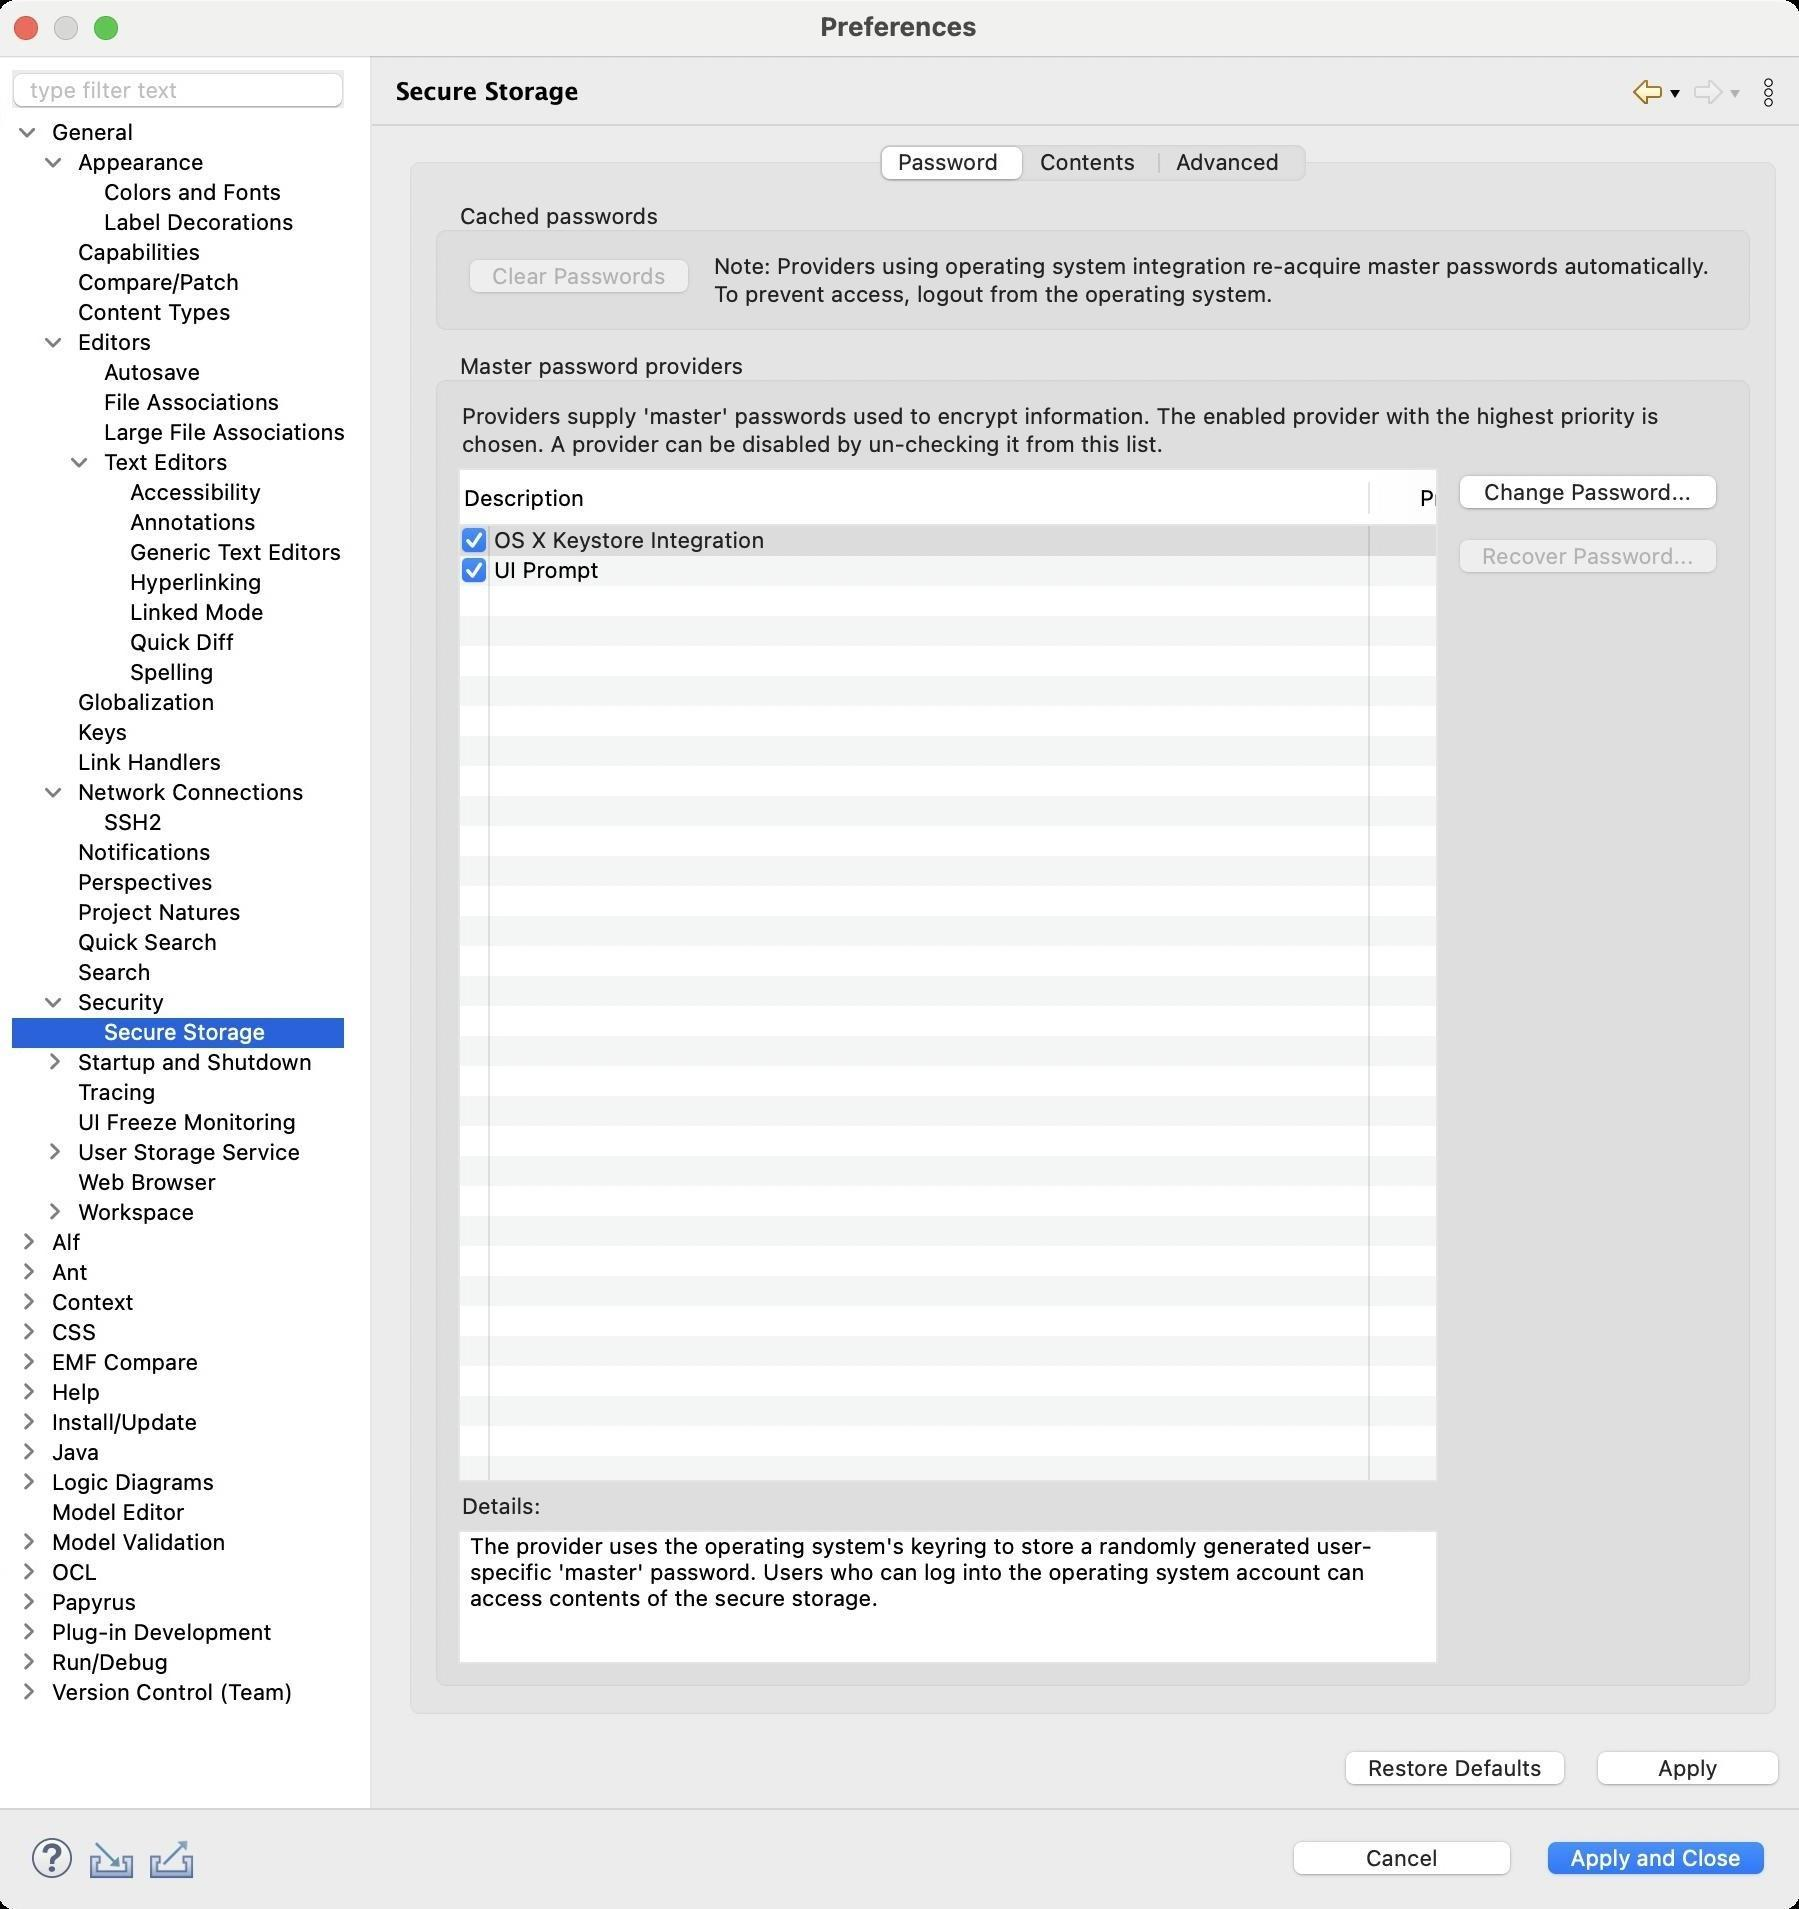
Accessibility tree:
{"name": "Preferences", "role": "AXWindow", "description": null, "role_description": "standard window", "value": null, "position": "480.00;95.00", "size": "901;955", "children": [{"name": "Apply_and_Close", "role": "AXButton", "description": null, "role_description": "button", "value": null, "position": "769.00;917.00", "size": "120;27", "children": []}, {"name": "Cancel", "role": "AXButton", "description": null, "role_description": "button", "value": null, "position": "642.00;917.00", "size": "120;27", "children": []}, {"name": null, "role": "AXToolbar", "description": null, "role_description": "toolbar", "value": null, "position": "12.00;915.00", "size": "90;30", "children": [{"name": "Help", "role": "AXCheckBox", "description": null, "role_description": "checkbox", "value": 0, "position": "12.00;915.00", "size": "30;30", "children": []}, {"name": "Import", "role": "AXButton", "description": null, "role_description": "button", "value": null, "position": "42.00;915.00", "size": "30;30", "children": []}, {"name": "Export", "role": "AXButton", "description": null, "role_description": "button", "value": null, "position": "72.00;915.00", "size": "30;30", "children": []}]}, {"name": null, "role": "AXScrollArea", "description": null, "role_description": "scroll area", "value": null, "position": "199.00;69.00", "size": "697;830", "children": [{"name": "Apply", "role": "AXButton", "description": null, "role_description": "button", "value": null, "position": "794.00;872.00", "size": "102;27", "children": []}, {"name": "Restore_Defaults", "role": "AXButton", "description": null, "role_description": "button", "value": null, "position": "668.00;872.00", "size": "121;27", "children": []}, {"name": null, "role": "AXTabGroup", "description": null, "role_description": "tab group", "value": "{\n    \"name\": \"Password\",\n    \"role\": \"AXRadioButton\",\n    \"description\": null,\n    \"role_description\": \"tab\",\n    \"value\": 1,\n    \"position\": \"442.00;72.00\",\n    \"size\": \"71;20\",\n    \"children\": []\n}", "position": "199.00;69.00", "size": "697;798", "children": [{"name": "Password", "role": "AXRadioButton", "description": null, "role_description": "tab", "value": 1, "position": "442.00;72.00", "size": "71;20", "children": []}, {"name": "Contents", "role": "AXRadioButton", "description": null, "role_description": "tab", "value": 0, "position": "513.00;72.00", "size": "68;20", "children": []}, {"name": "Advanced", "role": "AXRadioButton", "description": null, "role_description": "tab", "value": 0, "position": "581.00;72.00", "size": "72;20", "children": []}, {"name": null, "role": "AXGroup", "description": null, "role_description": "group", "value": null, "position": "216.00;176.00", "size": "663;671", "children": [{"name": null, "role": "AXScrollArea", "description": null, "role_description": "scroll area", "value": null, "position": "230.00;765.00", "size": "490;67", "children": [{"name": null, "role": "AXTextArea", "description": null, "role_description": "text entry area", "value": "The provider uses the operating system's keyring to store a randomly generated user-specific 'master' password. Users who can log into the operating system account can access contents of the secure storage.", "position": "231.00;766.00", "size": "487;65", "children": []}]}, {"name": null, "role": "AXStaticText", "description": null, "role_description": "text", "value": "Details:", "position": "230.00;746.00", "size": "635;14", "children": []}, {"name": "Recover_Password...", "role": "AXButton", "description": null, "role_description": "button", "value": null, "position": "725.00;266.00", "size": "140;27", "children": []}, {"name": "Change_Password...", "role": "AXButton", "description": null, "role_description": "button", "value": null, "position": "725.00;234.00", "size": "140;27", "children": []}, {"name": null, "role": "AXScrollArea", "description": null, "role_description": "scroll area", "value": null, "position": "230.00;234.00", "size": "490;507", "children": [{"name": null, "role": "AXTable", "description": null, "role_description": "table", "value": null, "position": "231.00;263.00", "size": "543;477", "children": [{"name": null, "role": "AXRow", "description": null, "role_description": "table row", "value": null, "position": "231.00;263.00", "size": "543;15", "children": [{"name": "", "role": "AXCheckBox", "description": null, "role_description": "checkbox", "value": 1, "position": "231.00;263.00", "size": "14;14", "children": []}, {"name": null, "role": "AXStaticText", "description": null, "role_description": "text", "value": "OS X Keystore Integration", "position": "246.00;263.00", "size": "439;14", "children": []}, {"name": null, "role": "AXStaticText", "description": null, "role_description": "text", "value": "5", "position": "686.00;263.00", "size": "87;14", "children": []}]}, {"name": null, "role": "AXRow", "description": null, "role_description": "table row", "value": null, "position": "231.00;278.00", "size": "543;15", "children": [{"name": "", "role": "AXCheckBox", "description": null, "role_description": "checkbox", "value": 1, "position": "231.00;278.00", "size": "14;14", "children": []}, {"name": null, "role": "AXStaticText", "description": null, "role_description": "text", "value": "UI Prompt", "position": "246.00;278.00", "size": "439;14", "children": []}, {"name": null, "role": "AXStaticText", "description": null, "role_description": "text", "value": "2", "position": "686.00;278.00", "size": "87;14", "children": []}]}, {"name": null, "role": "AXColumn", "description": null, "role_description": "column", "value": null, "position": "231.00;263.00", "size": "15;477", "children": []}, {"name": null, "role": "AXColumn", "description": null, "role_description": "column", "value": null, "position": "246.00;263.00", "size": "440;477", "children": []}, {"name": null, "role": "AXColumn", "description": null, "role_description": "column", "value": null, "position": "686.00;263.00", "size": "88;477", "children": []}, {"name": null, "role": "AXGroup", "description": null, "role_description": "group", "value": null, "position": "231.00;235.00", "size": "543;28", "children": [{"name": "", "role": "AXButton", "description": null, "role_description": "sort button", "value": null, "position": "231.00;235.00", "size": "0;28", "children": []}, {"name": "Description", "role": "AXButton", "description": null, "role_description": "sort button", "value": null, "position": "231.00;235.00", "size": "455;28", "children": []}, {"name": "Priority", "role": "AXButton", "description": null, "role_description": "sort button", "value": null, "position": "686.00;235.00", "size": "88;28", "children": []}]}]}, {"name": null, "role": "AXScrollBar", "description": null, "role_description": "scroll bar", "value": 0.0, "position": "231.00;724.00", "size": "488;16", "children": [{"name": null, "role": "AXValueIndicator", "description": null, "role_description": "value indicator", "value": 0.0, "position": "232.00;728.00", "size": "436;12", "children": []}, {"name": null, "role": "AXButton", "description": null, "role_description": "increment arrow button", "value": null, "position": "231.00;724.00", "size": "0;0", "children": []}, {"name": null, "role": "AXButton", "description": null, "role_description": "decrement arrow button", "value": null, "position": "231.00;724.00", "size": "0;0", "children": []}, {"name": null, "role": "AXButton", "description": null, "role_description": "increment page button", "value": null, "position": "669.00;728.00", "size": "50;12", "children": []}, {"name": null, "role": "AXButton", "description": null, "role_description": "decrement page button", "value": null, "position": "231.00;728.00", "size": "1;12", "children": []}]}]}, {"name": null, "role": "AXStaticText", "description": null, "role_description": "text", "value": "Providers supply 'master' passwords used to encrypt information. The enabled provider with the highest priority is chosen. A provider can be disabled by un-checking it from this list.", "position": "230.00;201.00", "size": "635;28", "children": []}, {"name": null, "role": "AXStaticText", "description": null, "role_description": "text", "value": "Master password providers", "position": "227.00;176.00", "size": "150;14", "children": []}]}, {"name": null, "role": "AXGroup", "description": null, "role_description": "group", "value": null, "position": "216.00;101.00", "size": "663;68", "children": [{"name": null, "role": "AXStaticText", "description": null, "role_description": "text", "value": "Note: Providers using operating system integration re-acquire master passwords automatically. To prevent access, logout from the operating system.", "position": "356.00;126.00", "size": "509;28", "children": []}, {"name": "Clear_Passwords", "role": "AXButton", "description": null, "role_description": "button", "value": null, "position": "230.00;126.00", "size": "121;27", "children": []}, {"name": null, "role": "AXStaticText", "description": null, "role_description": "text", "value": "Cached passwords", "position": "227.00;101.00", "size": "107;14", "children": []}]}]}]}, {"name": null, "role": "AXToolbar", "description": "", "role_description": "toolbar", "value": null, "position": "814.00;35.00", "size": "82;22", "children": [{"name": "Back_to_Security", "role": "AXMenuButton", "description": null, "role_description": "menu button", "value": null, "position": "814.00;35.00", "size": "22;22", "children": []}, {"name": "Forward", "role": "AXMenuButton", "description": null, "role_description": "menu button", "value": null, "position": "844.00;35.00", "size": "22;22", "children": []}, {"name": "Additional_Dialog_Actions", "role": "AXButton", "description": null, "role_description": "button", "value": null, "position": "874.00;35.00", "size": "22;22", "children": []}]}, {"name": null, "role": "AXStaticText", "description": "", "role_description": "text", "value": "Secure Storage", "position": "196.00;35.00", "size": "611;21", "children": []}, {"name": null, "role": "AXSplitter", "description": null, "role_description": "splitter", "value": 180, "position": "180.00;28.00", "size": "5;876", "children": []}, {"name": null, "role": "AXScrollArea", "description": null, "role_description": "scroll area", "value": null, "position": "7.00;59.00", "size": "166;845", "children": [{"name": null, "role": "AXOutline", "description": null, "role_description": "outline", "value": null, "position": "7.00;59.00", "size": "167;845", "children": [{"name": null, "role": "AXRow", "description": null, "role_description": "outline row", "value": null, "position": "7.00;59.00", "size": "167;15", "children": [{"name": null, "role": "AXGroup", "description": null, "role_description": "group", "value": null, "position": "7.00;59.00", "size": "167;15", "children": [{"name": null, "role": "AXDisclosureTriangle", "description": null, "role_description": "disclosure triangle", "value": 1, "position": "9.00;59.00", "size": "12;14", "children": []}, {"name": null, "role": "AXStaticText", "description": null, "role_description": "text", "value": "General", "position": "25.00;59.00", "size": "148;14", "children": []}]}]}, {"name": null, "role": "AXRow", "description": null, "role_description": "outline row", "value": null, "position": "7.00;74.00", "size": "167;15", "children": [{"name": null, "role": "AXGroup", "description": null, "role_description": "group", "value": null, "position": "7.00;74.00", "size": "167;15", "children": [{"name": null, "role": "AXDisclosureTriangle", "description": null, "role_description": "disclosure triangle", "value": 1, "position": "22.00;74.00", "size": "12;14", "children": []}, {"name": null, "role": "AXStaticText", "description": null, "role_description": "text", "value": "Appearance", "position": "38.00;74.00", "size": "135;14", "children": []}]}]}, {"name": null, "role": "AXRow", "description": null, "role_description": "outline row", "value": null, "position": "7.00;89.00", "size": "167;15", "children": [{"name": null, "role": "AXStaticText", "description": null, "role_description": "text", "value": "Colors and Fonts", "position": "51.00;89.00", "size": "122;14", "children": []}]}, {"name": null, "role": "AXRow", "description": null, "role_description": "outline row", "value": null, "position": "7.00;104.00", "size": "167;15", "children": [{"name": null, "role": "AXStaticText", "description": null, "role_description": "text", "value": "Label Decorations", "position": "51.00;104.00", "size": "122;14", "children": []}]}, {"name": null, "role": "AXRow", "description": null, "role_description": "outline row", "value": null, "position": "7.00;119.00", "size": "167;15", "children": [{"name": null, "role": "AXStaticText", "description": null, "role_description": "text", "value": "Capabilities", "position": "38.00;119.00", "size": "135;14", "children": []}]}, {"name": null, "role": "AXRow", "description": null, "role_description": "outline row", "value": null, "position": "7.00;134.00", "size": "167;15", "children": [{"name": null, "role": "AXStaticText", "description": null, "role_description": "text", "value": "Compare/Patch", "position": "38.00;134.00", "size": "135;14", "children": []}]}, {"name": null, "role": "AXRow", "description": null, "role_description": "outline row", "value": null, "position": "7.00;149.00", "size": "167;15", "children": [{"name": null, "role": "AXStaticText", "description": null, "role_description": "text", "value": "Content Types", "position": "38.00;149.00", "size": "135;14", "children": []}]}, {"name": null, "role": "AXRow", "description": null, "role_description": "outline row", "value": null, "position": "7.00;164.00", "size": "167;15", "children": [{"name": null, "role": "AXGroup", "description": null, "role_description": "group", "value": null, "position": "7.00;164.00", "size": "167;15", "children": [{"name": null, "role": "AXDisclosureTriangle", "description": null, "role_description": "disclosure triangle", "value": 1, "position": "22.00;164.00", "size": "12;14", "children": []}, {"name": null, "role": "AXStaticText", "description": null, "role_description": "text", "value": "Editors", "position": "38.00;164.00", "size": "135;14", "children": []}]}]}, {"name": null, "role": "AXRow", "description": null, "role_description": "outline row", "value": null, "position": "7.00;179.00", "size": "167;15", "children": [{"name": null, "role": "AXStaticText", "description": null, "role_description": "text", "value": "Autosave", "position": "51.00;179.00", "size": "122;14", "children": []}]}, {"name": null, "role": "AXRow", "description": null, "role_description": "outline row", "value": null, "position": "7.00;194.00", "size": "167;15", "children": [{"name": null, "role": "AXStaticText", "description": null, "role_description": "text", "value": "File Associations", "position": "51.00;194.00", "size": "122;14", "children": []}]}, {"name": null, "role": "AXRow", "description": null, "role_description": "outline row", "value": null, "position": "7.00;209.00", "size": "167;15", "children": [{"name": null, "role": "AXStaticText", "description": null, "role_description": "text", "value": "Large File Associations", "position": "51.00;209.00", "size": "122;14", "children": []}]}, {"name": null, "role": "AXRow", "description": null, "role_description": "outline row", "value": null, "position": "7.00;224.00", "size": "167;15", "children": [{"name": null, "role": "AXGroup", "description": null, "role_description": "group", "value": null, "position": "7.00;224.00", "size": "167;15", "children": [{"name": null, "role": "AXDisclosureTriangle", "description": null, "role_description": "disclosure triangle", "value": 1, "position": "35.00;224.00", "size": "12;14", "children": []}, {"name": null, "role": "AXStaticText", "description": null, "role_description": "text", "value": "Text Editors", "position": "51.00;224.00", "size": "122;14", "children": []}]}]}, {"name": null, "role": "AXRow", "description": null, "role_description": "outline row", "value": null, "position": "7.00;239.00", "size": "167;15", "children": [{"name": null, "role": "AXStaticText", "description": null, "role_description": "text", "value": "Accessibility", "position": "64.00;239.00", "size": "109;14", "children": []}]}, {"name": null, "role": "AXRow", "description": null, "role_description": "outline row", "value": null, "position": "7.00;254.00", "size": "167;15", "children": [{"name": null, "role": "AXStaticText", "description": null, "role_description": "text", "value": "Annotations", "position": "64.00;254.00", "size": "109;14", "children": []}]}, {"name": null, "role": "AXRow", "description": null, "role_description": "outline row", "value": null, "position": "7.00;269.00", "size": "167;15", "children": [{"name": null, "role": "AXStaticText", "description": null, "role_description": "text", "value": "Generic Text Editors", "position": "64.00;269.00", "size": "109;14", "children": []}]}, {"name": null, "role": "AXRow", "description": null, "role_description": "outline row", "value": null, "position": "7.00;284.00", "size": "167;15", "children": [{"name": null, "role": "AXStaticText", "description": null, "role_description": "text", "value": "Hyperlinking", "position": "64.00;284.00", "size": "109;14", "children": []}]}, {"name": null, "role": "AXRow", "description": null, "role_description": "outline row", "value": null, "position": "7.00;299.00", "size": "167;15", "children": [{"name": null, "role": "AXStaticText", "description": null, "role_description": "text", "value": "Linked Mode", "position": "64.00;299.00", "size": "109;14", "children": []}]}, {"name": null, "role": "AXRow", "description": null, "role_description": "outline row", "value": null, "position": "7.00;314.00", "size": "167;15", "children": [{"name": null, "role": "AXStaticText", "description": null, "role_description": "text", "value": "Quick Diff", "position": "64.00;314.00", "size": "109;14", "children": []}]}, {"name": null, "role": "AXRow", "description": null, "role_description": "outline row", "value": null, "position": "7.00;329.00", "size": "167;15", "children": [{"name": null, "role": "AXStaticText", "description": null, "role_description": "text", "value": "Spelling", "position": "64.00;329.00", "size": "109;14", "children": []}]}, {"name": null, "role": "AXRow", "description": null, "role_description": "outline row", "value": null, "position": "7.00;344.00", "size": "167;15", "children": [{"name": null, "role": "AXStaticText", "description": null, "role_description": "text", "value": "Globalization", "position": "38.00;344.00", "size": "135;14", "children": []}]}, {"name": null, "role": "AXRow", "description": null, "role_description": "outline row", "value": null, "position": "7.00;359.00", "size": "167;15", "children": [{"name": null, "role": "AXStaticText", "description": null, "role_description": "text", "value": "Keys", "position": "38.00;359.00", "size": "135;14", "children": []}]}, {"name": null, "role": "AXRow", "description": null, "role_description": "outline row", "value": null, "position": "7.00;374.00", "size": "167;15", "children": [{"name": null, "role": "AXStaticText", "description": null, "role_description": "text", "value": "Link Handlers", "position": "38.00;374.00", "size": "135;14", "children": []}]}, {"name": null, "role": "AXRow", "description": null, "role_description": "outline row", "value": null, "position": "7.00;389.00", "size": "167;15", "children": [{"name": null, "role": "AXGroup", "description": null, "role_description": "group", "value": null, "position": "7.00;389.00", "size": "167;15", "children": [{"name": null, "role": "AXDisclosureTriangle", "description": null, "role_description": "disclosure triangle", "value": 1, "position": "22.00;389.00", "size": "12;14", "children": []}, {"name": null, "role": "AXStaticText", "description": null, "role_description": "text", "value": "Network Connections", "position": "38.00;389.00", "size": "135;14", "children": []}]}]}, {"name": null, "role": "AXRow", "description": null, "role_description": "outline row", "value": null, "position": "7.00;404.00", "size": "167;15", "children": [{"name": null, "role": "AXStaticText", "description": null, "role_description": "text", "value": "SSH2", "position": "51.00;404.00", "size": "122;14", "children": []}]}, {"name": null, "role": "AXRow", "description": null, "role_description": "outline row", "value": null, "position": "7.00;419.00", "size": "167;15", "children": [{"name": null, "role": "AXStaticText", "description": null, "role_description": "text", "value": "Notifications", "position": "38.00;419.00", "size": "135;14", "children": []}]}, {"name": null, "role": "AXRow", "description": null, "role_description": "outline row", "value": null, "position": "7.00;434.00", "size": "167;15", "children": [{"name": null, "role": "AXStaticText", "description": null, "role_description": "text", "value": "Perspectives", "position": "38.00;434.00", "size": "135;14", "children": []}]}, {"name": null, "role": "AXRow", "description": null, "role_description": "outline row", "value": null, "position": "7.00;449.00", "size": "167;15", "children": [{"name": null, "role": "AXStaticText", "description": null, "role_description": "text", "value": "Project Natures", "position": "38.00;449.00", "size": "135;14", "children": []}]}, {"name": null, "role": "AXRow", "description": null, "role_description": "outline row", "value": null, "position": "7.00;464.00", "size": "167;15", "children": [{"name": null, "role": "AXStaticText", "description": null, "role_description": "text", "value": "Quick Search", "position": "38.00;464.00", "size": "135;14", "children": []}]}, {"name": null, "role": "AXRow", "description": null, "role_description": "outline row", "value": null, "position": "7.00;479.00", "size": "167;15", "children": [{"name": null, "role": "AXStaticText", "description": null, "role_description": "text", "value": "Search", "position": "38.00;479.00", "size": "135;14", "children": []}]}, {"name": null, "role": "AXRow", "description": null, "role_description": "outline row", "value": null, "position": "7.00;494.00", "size": "167;15", "children": [{"name": null, "role": "AXGroup", "description": null, "role_description": "group", "value": null, "position": "7.00;494.00", "size": "167;15", "children": [{"name": null, "role": "AXDisclosureTriangle", "description": null, "role_description": "disclosure triangle", "value": 1, "position": "22.00;494.00", "size": "12;14", "children": []}, {"name": null, "role": "AXStaticText", "description": null, "role_description": "text", "value": "Security", "position": "38.00;494.00", "size": "135;14", "children": []}]}]}, {"name": null, "role": "AXRow", "description": null, "role_description": "outline row", "value": null, "position": "7.00;509.00", "size": "167;15", "children": [{"name": null, "role": "AXStaticText", "description": null, "role_description": "text", "value": "Secure Storage", "position": "51.00;509.00", "size": "122;14", "children": []}]}, {"name": null, "role": "AXRow", "description": null, "role_description": "outline row", "value": null, "position": "7.00;524.00", "size": "167;15", "children": [{"name": null, "role": "AXGroup", "description": null, "role_description": "group", "value": null, "position": "7.00;524.00", "size": "167;15", "children": [{"name": null, "role": "AXDisclosureTriangle", "description": null, "role_description": "disclosure triangle", "value": 0, "position": "22.00;524.00", "size": "12;14", "children": []}, {"name": null, "role": "AXStaticText", "description": null, "role_description": "text", "value": "Startup and Shutdown", "position": "38.00;524.00", "size": "135;14", "children": []}]}]}, {"name": null, "role": "AXRow", "description": null, "role_description": "outline row", "value": null, "position": "7.00;539.00", "size": "167;15", "children": [{"name": null, "role": "AXStaticText", "description": null, "role_description": "text", "value": "Tracing", "position": "38.00;539.00", "size": "135;14", "children": []}]}, {"name": null, "role": "AXRow", "description": null, "role_description": "outline row", "value": null, "position": "7.00;554.00", "size": "167;15", "children": [{"name": null, "role": "AXStaticText", "description": null, "role_description": "text", "value": "UI Freeze Monitoring", "position": "38.00;554.00", "size": "135;14", "children": []}]}, {"name": null, "role": "AXRow", "description": null, "role_description": "outline row", "value": null, "position": "7.00;569.00", "size": "167;15", "children": [{"name": null, "role": "AXGroup", "description": null, "role_description": "group", "value": null, "position": "7.00;569.00", "size": "167;15", "children": [{"name": null, "role": "AXDisclosureTriangle", "description": null, "role_description": "disclosure triangle", "value": 0, "position": "22.00;569.00", "size": "12;14", "children": []}, {"name": null, "role": "AXStaticText", "description": null, "role_description": "text", "value": "User Storage Service", "position": "38.00;569.00", "size": "135;14", "children": []}]}]}, {"name": null, "role": "AXRow", "description": null, "role_description": "outline row", "value": null, "position": "7.00;584.00", "size": "167;15", "children": [{"name": null, "role": "AXStaticText", "description": null, "role_description": "text", "value": "Web Browser", "position": "38.00;584.00", "size": "135;14", "children": []}]}, {"name": null, "role": "AXRow", "description": null, "role_description": "outline row", "value": null, "position": "7.00;599.00", "size": "167;15", "children": [{"name": null, "role": "AXGroup", "description": null, "role_description": "group", "value": null, "position": "7.00;599.00", "size": "167;15", "children": [{"name": null, "role": "AXDisclosureTriangle", "description": null, "role_description": "disclosure triangle", "value": 0, "position": "22.00;599.00", "size": "12;14", "children": []}, {"name": null, "role": "AXStaticText", "description": null, "role_description": "text", "value": "Workspace", "position": "38.00;599.00", "size": "135;14", "children": []}]}]}, {"name": null, "role": "AXRow", "description": null, "role_description": "outline row", "value": null, "position": "7.00;614.00", "size": "167;15", "children": [{"name": null, "role": "AXGroup", "description": null, "role_description": "group", "value": null, "position": "7.00;614.00", "size": "167;15", "children": [{"name": null, "role": "AXDisclosureTriangle", "description": null, "role_description": "disclosure triangle", "value": 0, "position": "9.00;614.00", "size": "12;14", "children": []}, {"name": null, "role": "AXStaticText", "description": null, "role_description": "text", "value": "Alf", "position": "25.00;614.00", "size": "148;14", "children": []}]}]}, {"name": null, "role": "AXRow", "description": null, "role_description": "outline row", "value": null, "position": "7.00;629.00", "size": "167;15", "children": [{"name": null, "role": "AXGroup", "description": null, "role_description": "group", "value": null, "position": "7.00;629.00", "size": "167;15", "children": [{"name": null, "role": "AXDisclosureTriangle", "description": null, "role_description": "disclosure triangle", "value": 0, "position": "9.00;629.00", "size": "12;14", "children": []}, {"name": null, "role": "AXStaticText", "description": null, "role_description": "text", "value": "Ant", "position": "25.00;629.00", "size": "148;14", "children": []}]}]}, {"name": null, "role": "AXRow", "description": null, "role_description": "outline row", "value": null, "position": "7.00;644.00", "size": "167;15", "children": [{"name": null, "role": "AXGroup", "description": null, "role_description": "group", "value": null, "position": "7.00;644.00", "size": "167;15", "children": [{"name": null, "role": "AXDisclosureTriangle", "description": null, "role_description": "disclosure triangle", "value": 0, "position": "9.00;644.00", "size": "12;14", "children": []}, {"name": null, "role": "AXStaticText", "description": null, "role_description": "text", "value": "Context", "position": "25.00;644.00", "size": "148;14", "children": []}]}]}, {"name": null, "role": "AXRow", "description": null, "role_description": "outline row", "value": null, "position": "7.00;659.00", "size": "167;15", "children": [{"name": null, "role": "AXGroup", "description": null, "role_description": "group", "value": null, "position": "7.00;659.00", "size": "167;15", "children": [{"name": null, "role": "AXDisclosureTriangle", "description": null, "role_description": "disclosure triangle", "value": 0, "position": "9.00;659.00", "size": "12;14", "children": []}, {"name": null, "role": "AXStaticText", "description": null, "role_description": "text", "value": "CSS", "position": "25.00;659.00", "size": "148;14", "children": []}]}]}, {"name": null, "role": "AXRow", "description": null, "role_description": "outline row", "value": null, "position": "7.00;674.00", "size": "167;15", "children": [{"name": null, "role": "AXGroup", "description": null, "role_description": "group", "value": null, "position": "7.00;674.00", "size": "167;15", "children": [{"name": null, "role": "AXDisclosureTriangle", "description": null, "role_description": "disclosure triangle", "value": 0, "position": "9.00;674.00", "size": "12;14", "children": []}, {"name": null, "role": "AXStaticText", "description": null, "role_description": "text", "value": "EMF Compare", "position": "25.00;674.00", "size": "148;14", "children": []}]}]}, {"name": null, "role": "AXRow", "description": null, "role_description": "outline row", "value": null, "position": "7.00;689.00", "size": "167;15", "children": [{"name": null, "role": "AXGroup", "description": null, "role_description": "group", "value": null, "position": "7.00;689.00", "size": "167;15", "children": [{"name": null, "role": "AXDisclosureTriangle", "description": null, "role_description": "disclosure triangle", "value": 0, "position": "9.00;689.00", "size": "12;14", "children": []}, {"name": null, "role": "AXStaticText", "description": null, "role_description": "text", "value": "Help", "position": "25.00;689.00", "size": "148;14", "children": []}]}]}, {"name": null, "role": "AXRow", "description": null, "role_description": "outline row", "value": null, "position": "7.00;704.00", "size": "167;15", "children": [{"name": null, "role": "AXGroup", "description": null, "role_description": "group", "value": null, "position": "7.00;704.00", "size": "167;15", "children": [{"name": null, "role": "AXDisclosureTriangle", "description": null, "role_description": "disclosure triangle", "value": 0, "position": "9.00;704.00", "size": "12;14", "children": []}, {"name": null, "role": "AXStaticText", "description": null, "role_description": "text", "value": "Install/Update", "position": "25.00;704.00", "size": "148;14", "children": []}]}]}, {"name": null, "role": "AXRow", "description": null, "role_description": "outline row", "value": null, "position": "7.00;719.00", "size": "167;15", "children": [{"name": null, "role": "AXGroup", "description": null, "role_description": "group", "value": null, "position": "7.00;719.00", "size": "167;15", "children": [{"name": null, "role": "AXDisclosureTriangle", "description": null, "role_description": "disclosure triangle", "value": 0, "position": "9.00;719.00", "size": "12;14", "children": []}, {"name": null, "role": "AXStaticText", "description": null, "role_description": "text", "value": "Java", "position": "25.00;719.00", "size": "148;14", "children": []}]}]}, {"name": null, "role": "AXRow", "description": null, "role_description": "outline row", "value": null, "position": "7.00;734.00", "size": "167;15", "children": [{"name": null, "role": "AXGroup", "description": null, "role_description": "group", "value": null, "position": "7.00;734.00", "size": "167;15", "children": [{"name": null, "role": "AXDisclosureTriangle", "description": null, "role_description": "disclosure triangle", "value": 0, "position": "9.00;734.00", "size": "12;14", "children": []}, {"name": null, "role": "AXStaticText", "description": null, "role_description": "text", "value": "Logic Diagrams", "position": "25.00;734.00", "size": "148;14", "children": []}]}]}, {"name": null, "role": "AXRow", "description": null, "role_description": "outline row", "value": null, "position": "7.00;749.00", "size": "167;15", "children": [{"name": null, "role": "AXStaticText", "description": null, "role_description": "text", "value": "Model Editor", "position": "25.00;749.00", "size": "148;14", "children": []}]}, {"name": null, "role": "AXRow", "description": null, "role_description": "outline row", "value": null, "position": "7.00;764.00", "size": "167;15", "children": [{"name": null, "role": "AXGroup", "description": null, "role_description": "group", "value": null, "position": "7.00;764.00", "size": "167;15", "children": [{"name": null, "role": "AXDisclosureTriangle", "description": null, "role_description": "disclosure triangle", "value": 0, "position": "9.00;764.00", "size": "12;14", "children": []}, {"name": null, "role": "AXStaticText", "description": null, "role_description": "text", "value": "Model Validation", "position": "25.00;764.00", "size": "148;14", "children": []}]}]}, {"name": null, "role": "AXRow", "description": null, "role_description": "outline row", "value": null, "position": "7.00;779.00", "size": "167;15", "children": [{"name": null, "role": "AXGroup", "description": null, "role_description": "group", "value": null, "position": "7.00;779.00", "size": "167;15", "children": [{"name": null, "role": "AXDisclosureTriangle", "description": null, "role_description": "disclosure triangle", "value": 0, "position": "9.00;779.00", "size": "12;14", "children": []}, {"name": null, "role": "AXStaticText", "description": null, "role_description": "text", "value": "OCL", "position": "25.00;779.00", "size": "148;14", "children": []}]}]}, {"name": null, "role": "AXRow", "description": null, "role_description": "outline row", "value": null, "position": "7.00;794.00", "size": "167;15", "children": [{"name": null, "role": "AXGroup", "description": null, "role_description": "group", "value": null, "position": "7.00;794.00", "size": "167;15", "children": [{"name": null, "role": "AXDisclosureTriangle", "description": null, "role_description": "disclosure triangle", "value": 0, "position": "9.00;794.00", "size": "12;14", "children": []}, {"name": null, "role": "AXStaticText", "description": null, "role_description": "text", "value": "Papyrus", "position": "25.00;794.00", "size": "148;14", "children": []}]}]}, {"name": null, "role": "AXRow", "description": null, "role_description": "outline row", "value": null, "position": "7.00;809.00", "size": "167;15", "children": [{"name": null, "role": "AXGroup", "description": null, "role_description": "group", "value": null, "position": "7.00;809.00", "size": "167;15", "children": [{"name": null, "role": "AXDisclosureTriangle", "description": null, "role_description": "disclosure triangle", "value": 0, "position": "9.00;809.00", "size": "12;14", "children": []}, {"name": null, "role": "AXStaticText", "description": null, "role_description": "text", "value": "Plug-in Development", "position": "25.00;809.00", "size": "148;14", "children": []}]}]}, {"name": null, "role": "AXRow", "description": null, "role_description": "outline row", "value": null, "position": "7.00;824.00", "size": "167;15", "children": [{"name": null, "role": "AXGroup", "description": null, "role_description": "group", "value": null, "position": "7.00;824.00", "size": "167;15", "children": [{"name": null, "role": "AXDisclosureTriangle", "description": null, "role_description": "disclosure triangle", "value": 0, "position": "9.00;824.00", "size": "12;14", "children": []}, {"name": null, "role": "AXStaticText", "description": null, "role_description": "text", "value": "Run/Debug", "position": "25.00;824.00", "size": "148;14", "children": []}]}]}, {"name": null, "role": "AXRow", "description": null, "role_description": "outline row", "value": null, "position": "7.00;839.00", "size": "167;15", "children": [{"name": null, "role": "AXGroup", "description": null, "role_description": "group", "value": null, "position": "7.00;839.00", "size": "167;15", "children": [{"name": null, "role": "AXDisclosureTriangle", "description": null, "role_description": "disclosure triangle", "value": 0, "position": "9.00;839.00", "size": "12;14", "children": []}, {"name": null, "role": "AXStaticText", "description": null, "role_description": "text", "value": "Version Control (Team)", "position": "25.00;839.00", "size": "148;14", "children": []}]}]}, {"name": null, "role": "AXColumn", "description": null, "role_description": "column", "value": null, "position": "7.00;59.00", "size": "167;845", "children": []}]}, {"name": null, "role": "AXScrollBar", "description": null, "role_description": "scroll bar", "value": 0.0, "position": "7.00;888.00", "size": "166;16", "children": [{"name": null, "role": "AXValueIndicator", "description": null, "role_description": "value indicator", "value": 0.0, "position": "8.00;892.00", "size": "163;12", "children": []}, {"name": null, "role": "AXButton", "description": null, "role_description": "increment arrow button", "value": null, "position": "7.00;888.00", "size": "0;0", "children": []}, {"name": null, "role": "AXButton", "description": null, "role_description": "decrement arrow button", "value": null, "position": "7.00;888.00", "size": "0;0", "children": []}, {"name": null, "role": "AXButton", "description": null, "role_description": "increment page button", "value": null, "position": "171.50;892.00", "size": "2;12", "children": []}, {"name": null, "role": "AXButton", "description": null, "role_description": "decrement page button", "value": null, "position": "7.00;892.00", "size": "1;12", "children": []}]}]}, {"name": "type_filter_text", "role": "AXTextField", "description": null, "role_description": "search text field", "value": "", "position": "7.00;35.00", "size": "166;19", "children": []}, {"name": null, "role": "AXButton", "description": null, "role_description": "close button", "value": null, "position": "7.00;6.00", "size": "14;16", "children": []}, {"name": null, "role": "AXButton", "description": null, "role_description": "zoom button", "value": null, "position": "47.00;6.00", "size": "14;16", "children": [{"name": null, "role": "AXGroup", "description": null, "role_description": "group", "value": null, "position": "47.00;6.00", "size": "14;16", "children": [{"name": null, "role": "AXGroup", "description": null, "role_description": "group", "value": null, "position": "47.00;6.00", "size": "14;16", "children": []}]}]}, {"name": null, "role": "AXButton", "description": null, "role_description": "minimize button", "value": null, "position": "27.00;6.00", "size": "14;16", "children": []}, {"name": null, "role": "AXStaticText", "description": null, "role_description": "text", "value": "Preferences", "position": "409.00;5.00", "size": "83;16", "children": []}]}